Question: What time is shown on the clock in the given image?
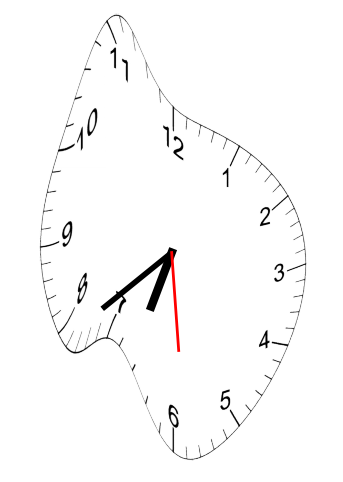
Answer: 06:38:29